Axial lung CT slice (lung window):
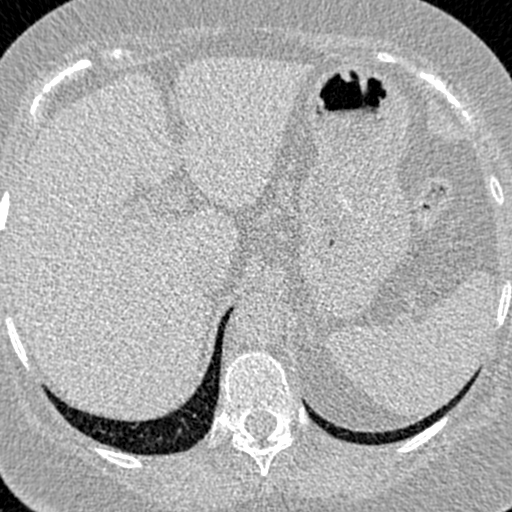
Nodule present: no